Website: macys
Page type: cart
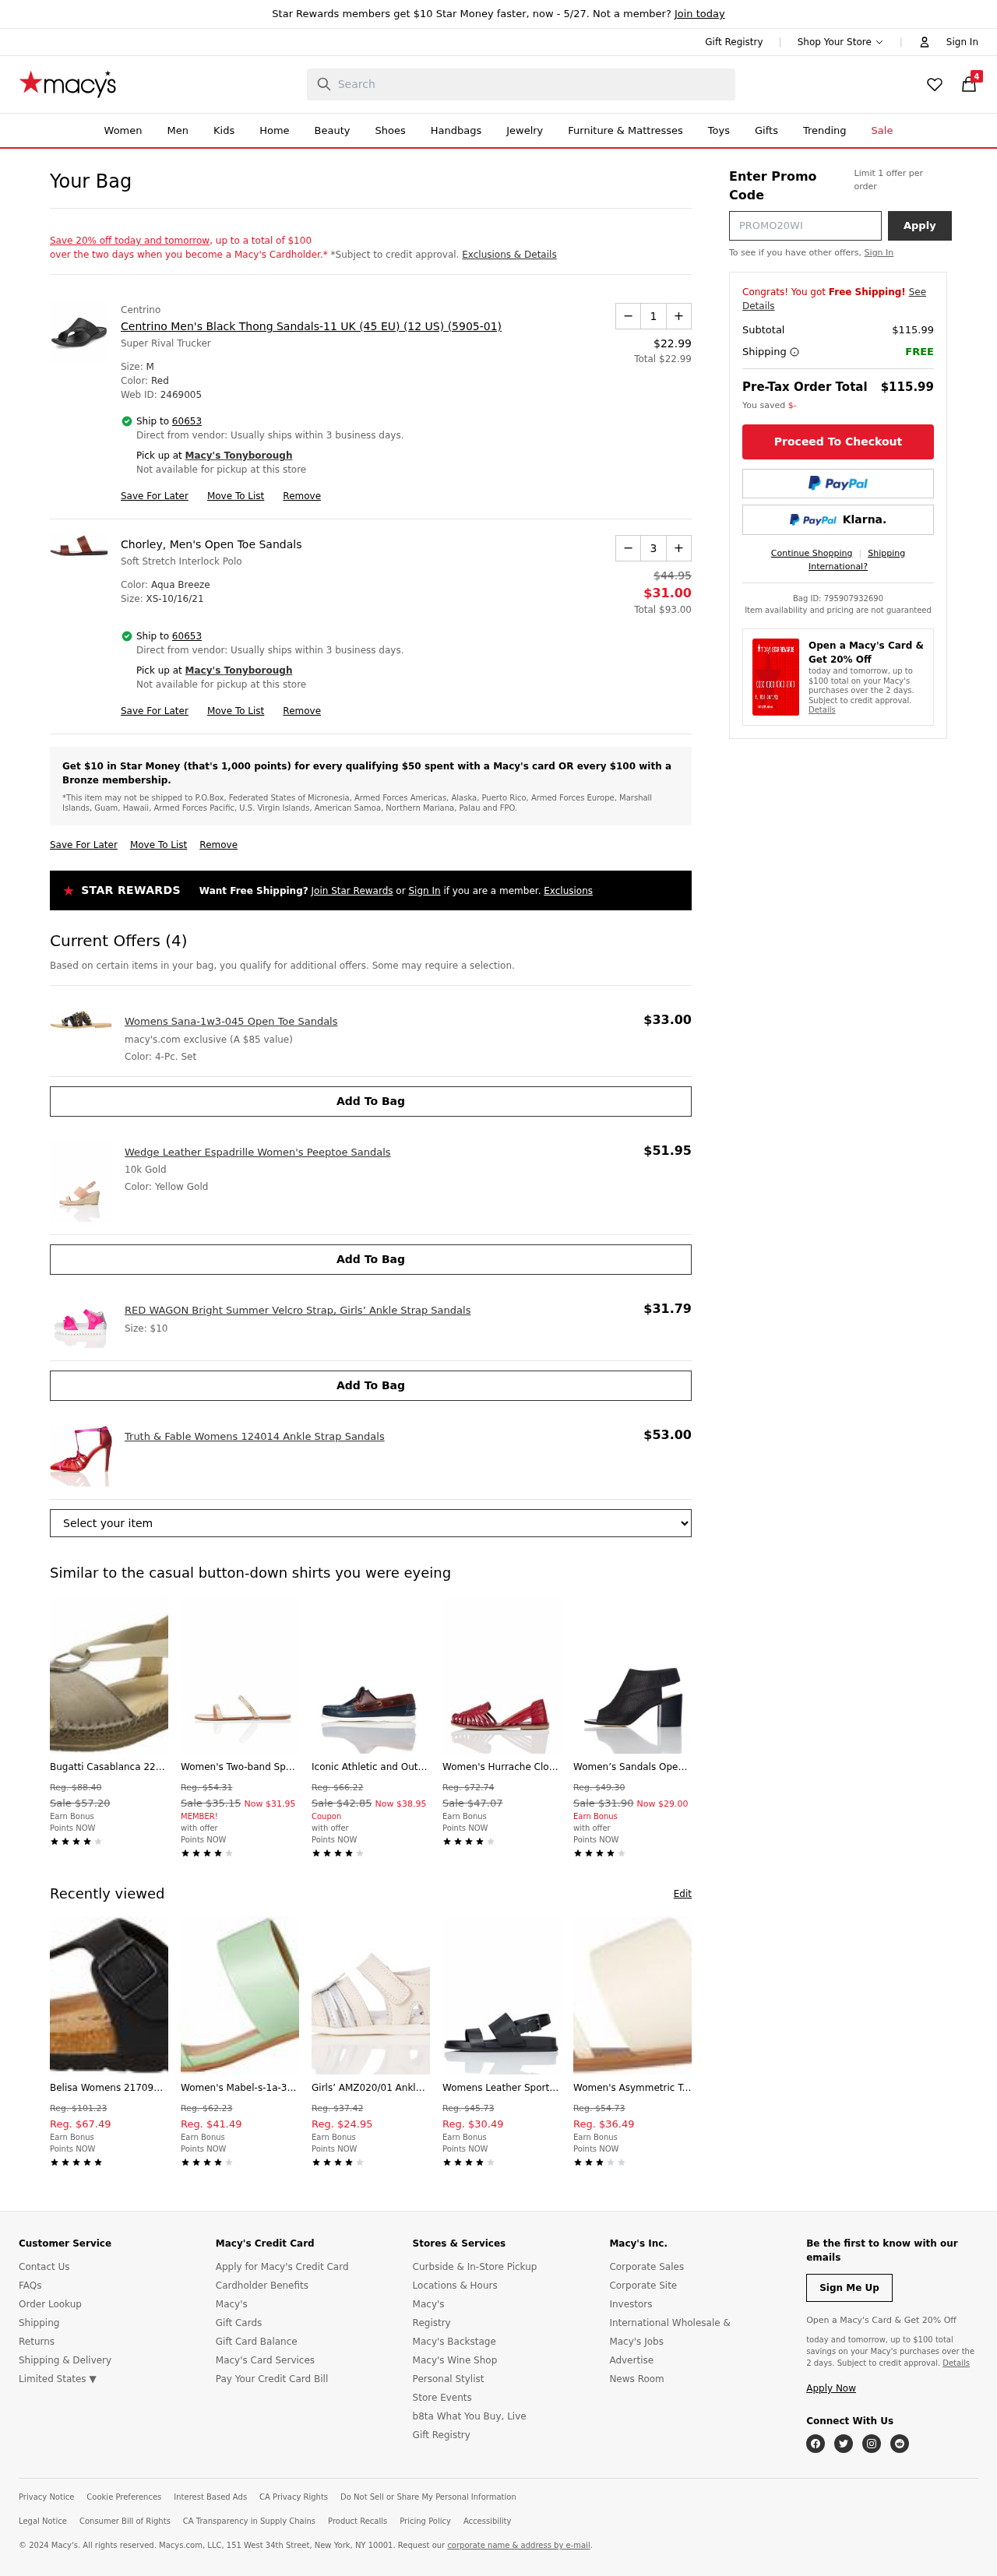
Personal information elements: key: PII_CITY
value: Tonyborough
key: PII_POSTCODE
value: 60653
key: PII_PROMO_CODE
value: OFF81
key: PII_POSTCODE_FULL
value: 60653
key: PII_POSTCODE_NUMERIC
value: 60653
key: PII_CITY2
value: Tonyborough
Product elements: key: PRODUCT1_BRAND
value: Centrino
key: PRODUCT1_NAME
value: Centrino Men's Black Thong Sandals-11 UK (45 EU) (12 US) (5905-01)
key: PRODUCT1_PRICE
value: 22.99
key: PRODUCT1_QUANTITY
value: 1
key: PRODUCT2_NAME
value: Chorley, Men's Open Toe Sandals
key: PRODUCT2_PRICE
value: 31
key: PRODUCT2_QUANTITY
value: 3
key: PRODUCT3_NAME
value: Womens Sana-1w3-045 Open Toe Sandals
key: PRODUCT3_PRICE
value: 33
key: PRODUCT4_NAME
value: Wedge Leather Espadrille Women's Peeptoe Sandals
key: PRODUCT4_PRICE
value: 51.95
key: PRODUCT5_NAME
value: RED WAGON Bright Summer Velcro Strap, Girls’ Ankle Strap Sandals
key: PRODUCT5_PRICE
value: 31.79
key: PRODUCT6_NAME
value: Truth & Fable Womens 124014 Ankle Strap Sandals
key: PRODUCT6_PRICE
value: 53
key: PRODUCT1_TOTAL
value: Total $22.99
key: PRODUCT2_ORIGINAL_PRICE
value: $44.95
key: PRODUCT2_TOTAL
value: Total $93.00
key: PRODUCT7_NAME
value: Bugatti Casablanca 2217914, Women’s Ankle Strap Sandals
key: PRODUCT7_ORIGINAL_PRICE
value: Reg. $88.40
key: PRODUCT7_SALE_PRICE
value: Sale $57.20
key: PRODUCT8_NAME
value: Women's Two-band Sparkly Open-Toe Flat Sandals Brown Sand), US 9
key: PRODUCT8_ORIGINAL_PRICE
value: Reg. $54.31
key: PRODUCT8_SALE_PRICE
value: Sale $35.15
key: PRODUCT8_PRICE
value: Now $31.95
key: PRODUCT9_NAME
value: Iconic Athletic and Outdoor Sandals
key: PRODUCT9_ORIGINAL_PRICE
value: Reg. $66.22
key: PRODUCT9_SALE_PRICE
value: Sale $42.85
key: PRODUCT9_PRICE
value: Now $38.95
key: PRODUCT10_NAME
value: Women's Hurrache Closed Toe Sandals
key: PRODUCT10_ORIGINAL_PRICE
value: Reg. $72.74
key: PRODUCT10_SALE_PRICE
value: Sale $47.07
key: PRODUCT11_NAME
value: Women’s Sandals Open-Toe Block Heel Black (Black) 6 UK (39 EU)
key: PRODUCT11_ORIGINAL_PRICE
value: Reg. $49.30
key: PRODUCT11_SALE_PRICE
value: Sale $31.90
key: PRODUCT11_PRICE
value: Now $29.00
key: PRODUCT12_NAME
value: Belisa Womens 2170900 T-Bar Sandals
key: PRODUCT12_ORIGINAL_PRICE
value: Reg. $101.23
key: PRODUCT12_PRICE
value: Reg. $67.49
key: PRODUCT13_NAME
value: Women's Mabel-s-1a-3 Open Toe Sandals
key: PRODUCT13_ORIGINAL_PRICE
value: Reg. $62.23
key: PRODUCT13_PRICE
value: Reg. $41.49
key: PRODUCT14_NAME
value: Girls’ AMZ020/01 Ankle Strap Sandals, White (White), 4 Child UK (EU 20.5)
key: PRODUCT14_ORIGINAL_PRICE
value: Reg. $37.42
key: PRODUCT14_PRICE
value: Reg. $24.95
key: PRODUCT15_NAME
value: Womens Leather Sports Open Toe Sandals
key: PRODUCT15_ORIGINAL_PRICE
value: Reg. $45.73
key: PRODUCT15_PRICE
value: Reg. $30.49
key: PRODUCT16_NAME
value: Women's Asymmetric Toe-Thong Flat Sandals White), US 5
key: PRODUCT16_ORIGINAL_PRICE
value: Reg. $54.73
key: PRODUCT16_PRICE
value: Reg. $36.49
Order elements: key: ORDER_NUM_ITEMS
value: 4
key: ORDER_SUBTOTAL
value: $115.99
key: ORDER_SUBTOTAL2
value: $115.99
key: ORDER_ID
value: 795907932690
Search elements: key: HEADER_SEARCH
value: Search